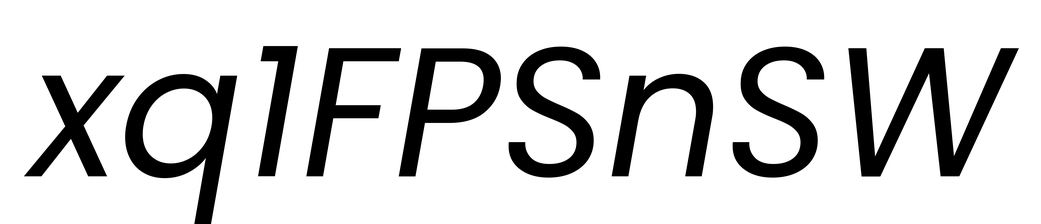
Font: Poppins-Italic